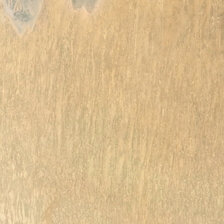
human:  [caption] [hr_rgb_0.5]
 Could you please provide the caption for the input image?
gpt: this is desert .

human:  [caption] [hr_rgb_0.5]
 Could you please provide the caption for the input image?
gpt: the ground is yellow with some pellets .

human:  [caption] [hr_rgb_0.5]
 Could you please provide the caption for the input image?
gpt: ripples are in a piece of yellow desert .

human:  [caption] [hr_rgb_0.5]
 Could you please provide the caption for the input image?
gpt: ripples are in a piece of yellow desert .

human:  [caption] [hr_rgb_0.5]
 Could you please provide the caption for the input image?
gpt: this is desert .